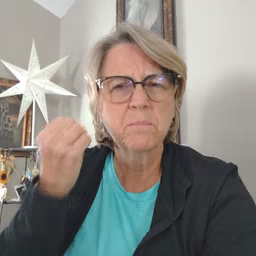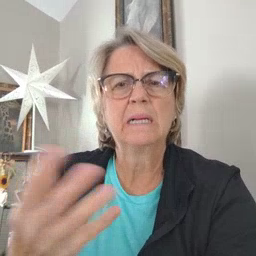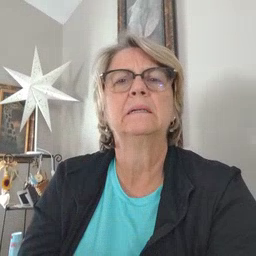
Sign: many